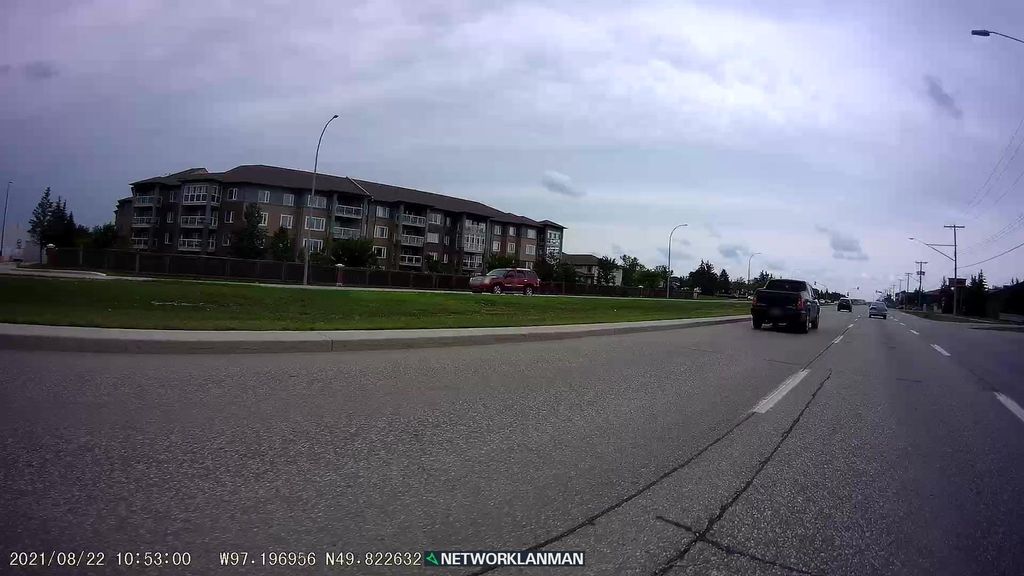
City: winnipeg